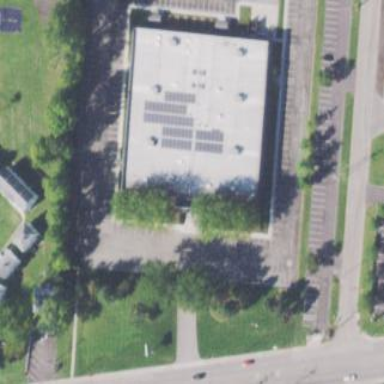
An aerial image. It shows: Commercial building.